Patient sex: M
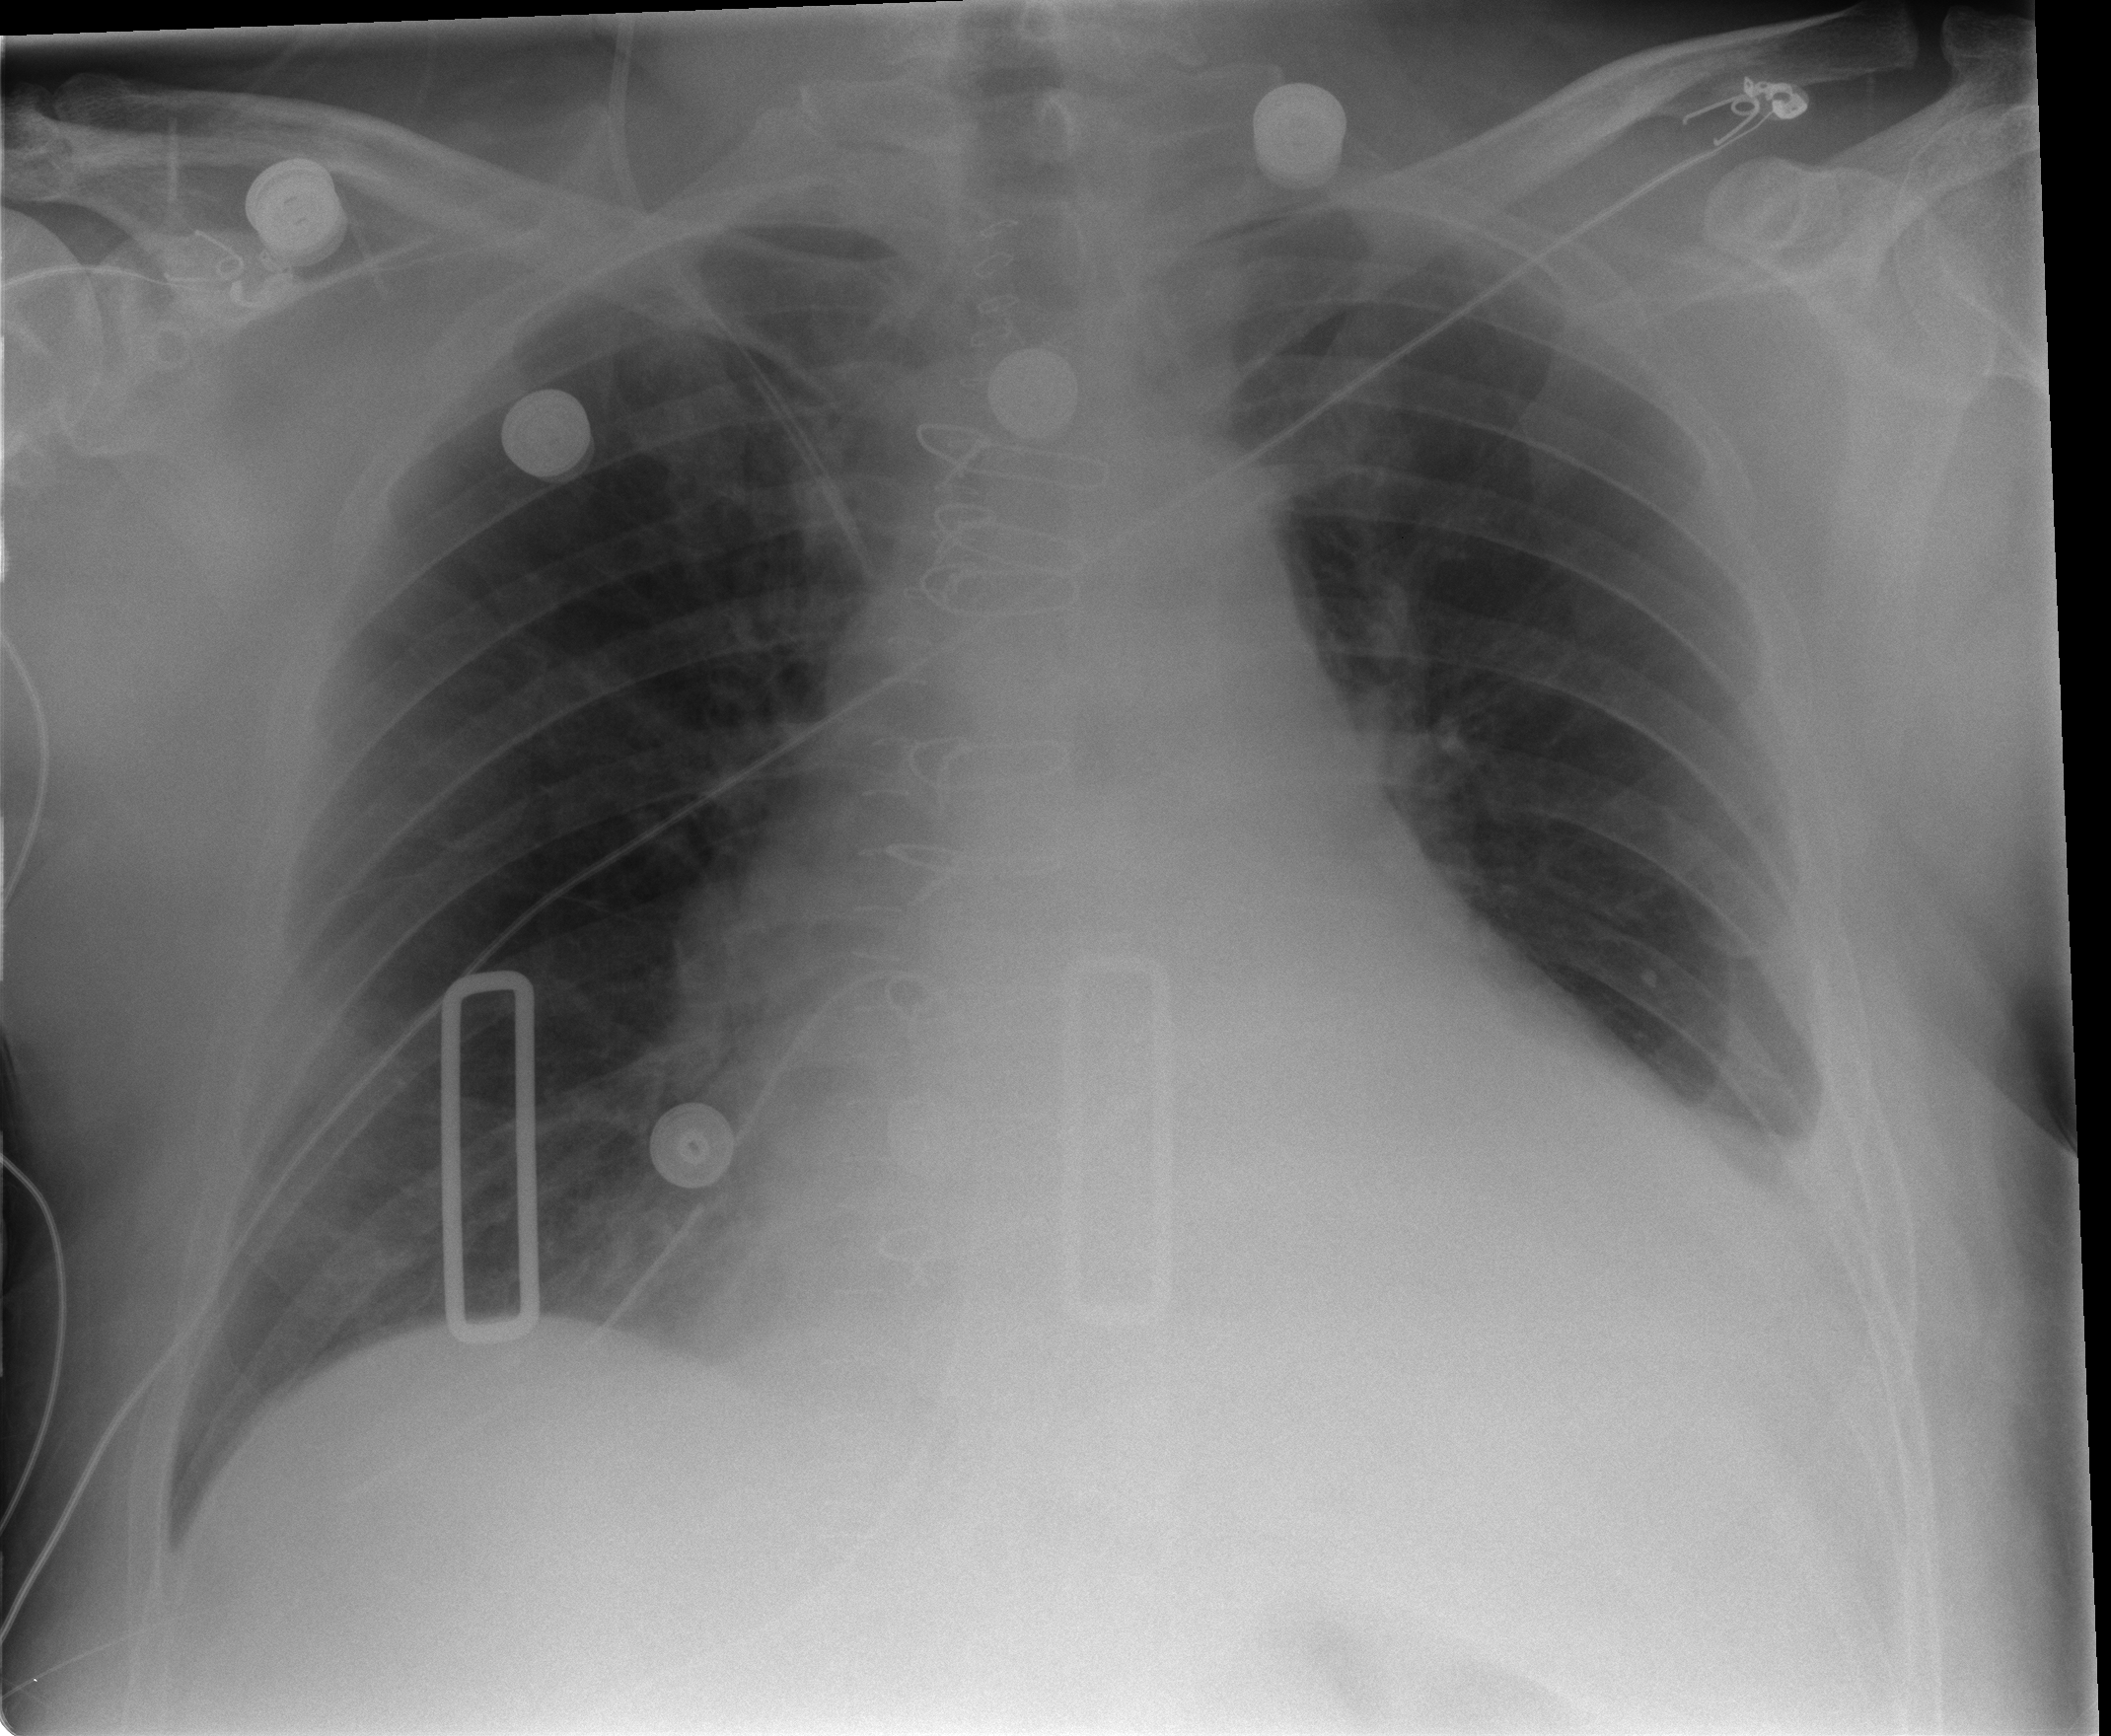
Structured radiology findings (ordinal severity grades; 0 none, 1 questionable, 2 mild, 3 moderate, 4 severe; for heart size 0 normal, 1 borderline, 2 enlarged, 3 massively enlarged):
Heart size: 3
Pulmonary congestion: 1
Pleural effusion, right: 0
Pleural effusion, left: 2
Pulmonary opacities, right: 0
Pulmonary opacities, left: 0
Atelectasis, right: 0
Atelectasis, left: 2